Interaction volume radius: 5 \u00c5
Interaction volume height: 15 \u00c5
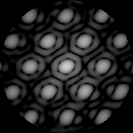
Disorder parameter: 0.08716